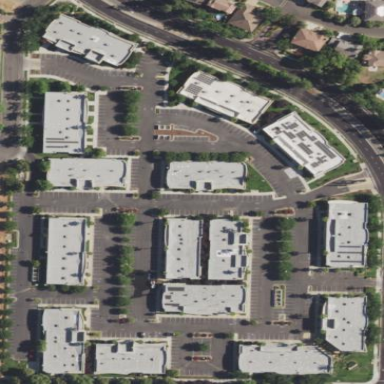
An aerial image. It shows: Commercial area.